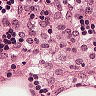
Metastatic tissue present: no